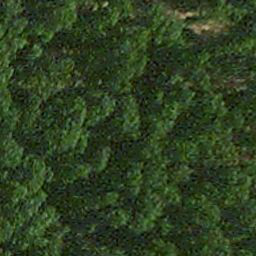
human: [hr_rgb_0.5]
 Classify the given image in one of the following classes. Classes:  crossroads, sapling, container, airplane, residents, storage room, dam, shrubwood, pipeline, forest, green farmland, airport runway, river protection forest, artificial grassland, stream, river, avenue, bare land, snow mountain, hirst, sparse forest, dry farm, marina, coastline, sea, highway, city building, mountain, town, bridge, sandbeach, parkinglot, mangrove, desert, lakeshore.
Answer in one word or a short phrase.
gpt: forest